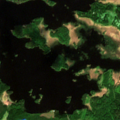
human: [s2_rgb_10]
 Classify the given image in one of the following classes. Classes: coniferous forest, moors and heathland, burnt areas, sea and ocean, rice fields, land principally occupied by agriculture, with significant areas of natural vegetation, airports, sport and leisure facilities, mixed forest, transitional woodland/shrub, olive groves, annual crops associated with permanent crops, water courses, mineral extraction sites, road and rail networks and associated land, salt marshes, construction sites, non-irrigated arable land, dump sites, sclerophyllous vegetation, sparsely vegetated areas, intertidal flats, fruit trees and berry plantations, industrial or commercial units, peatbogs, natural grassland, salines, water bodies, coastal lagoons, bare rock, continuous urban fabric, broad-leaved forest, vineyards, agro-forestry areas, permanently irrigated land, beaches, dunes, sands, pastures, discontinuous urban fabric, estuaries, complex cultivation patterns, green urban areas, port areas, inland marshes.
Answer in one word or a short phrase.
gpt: broad-leaved forest, coniferous forest, mixed forest, inland marshes, water bodies